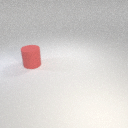
large red rubber cylinder